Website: lowes
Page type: receipt
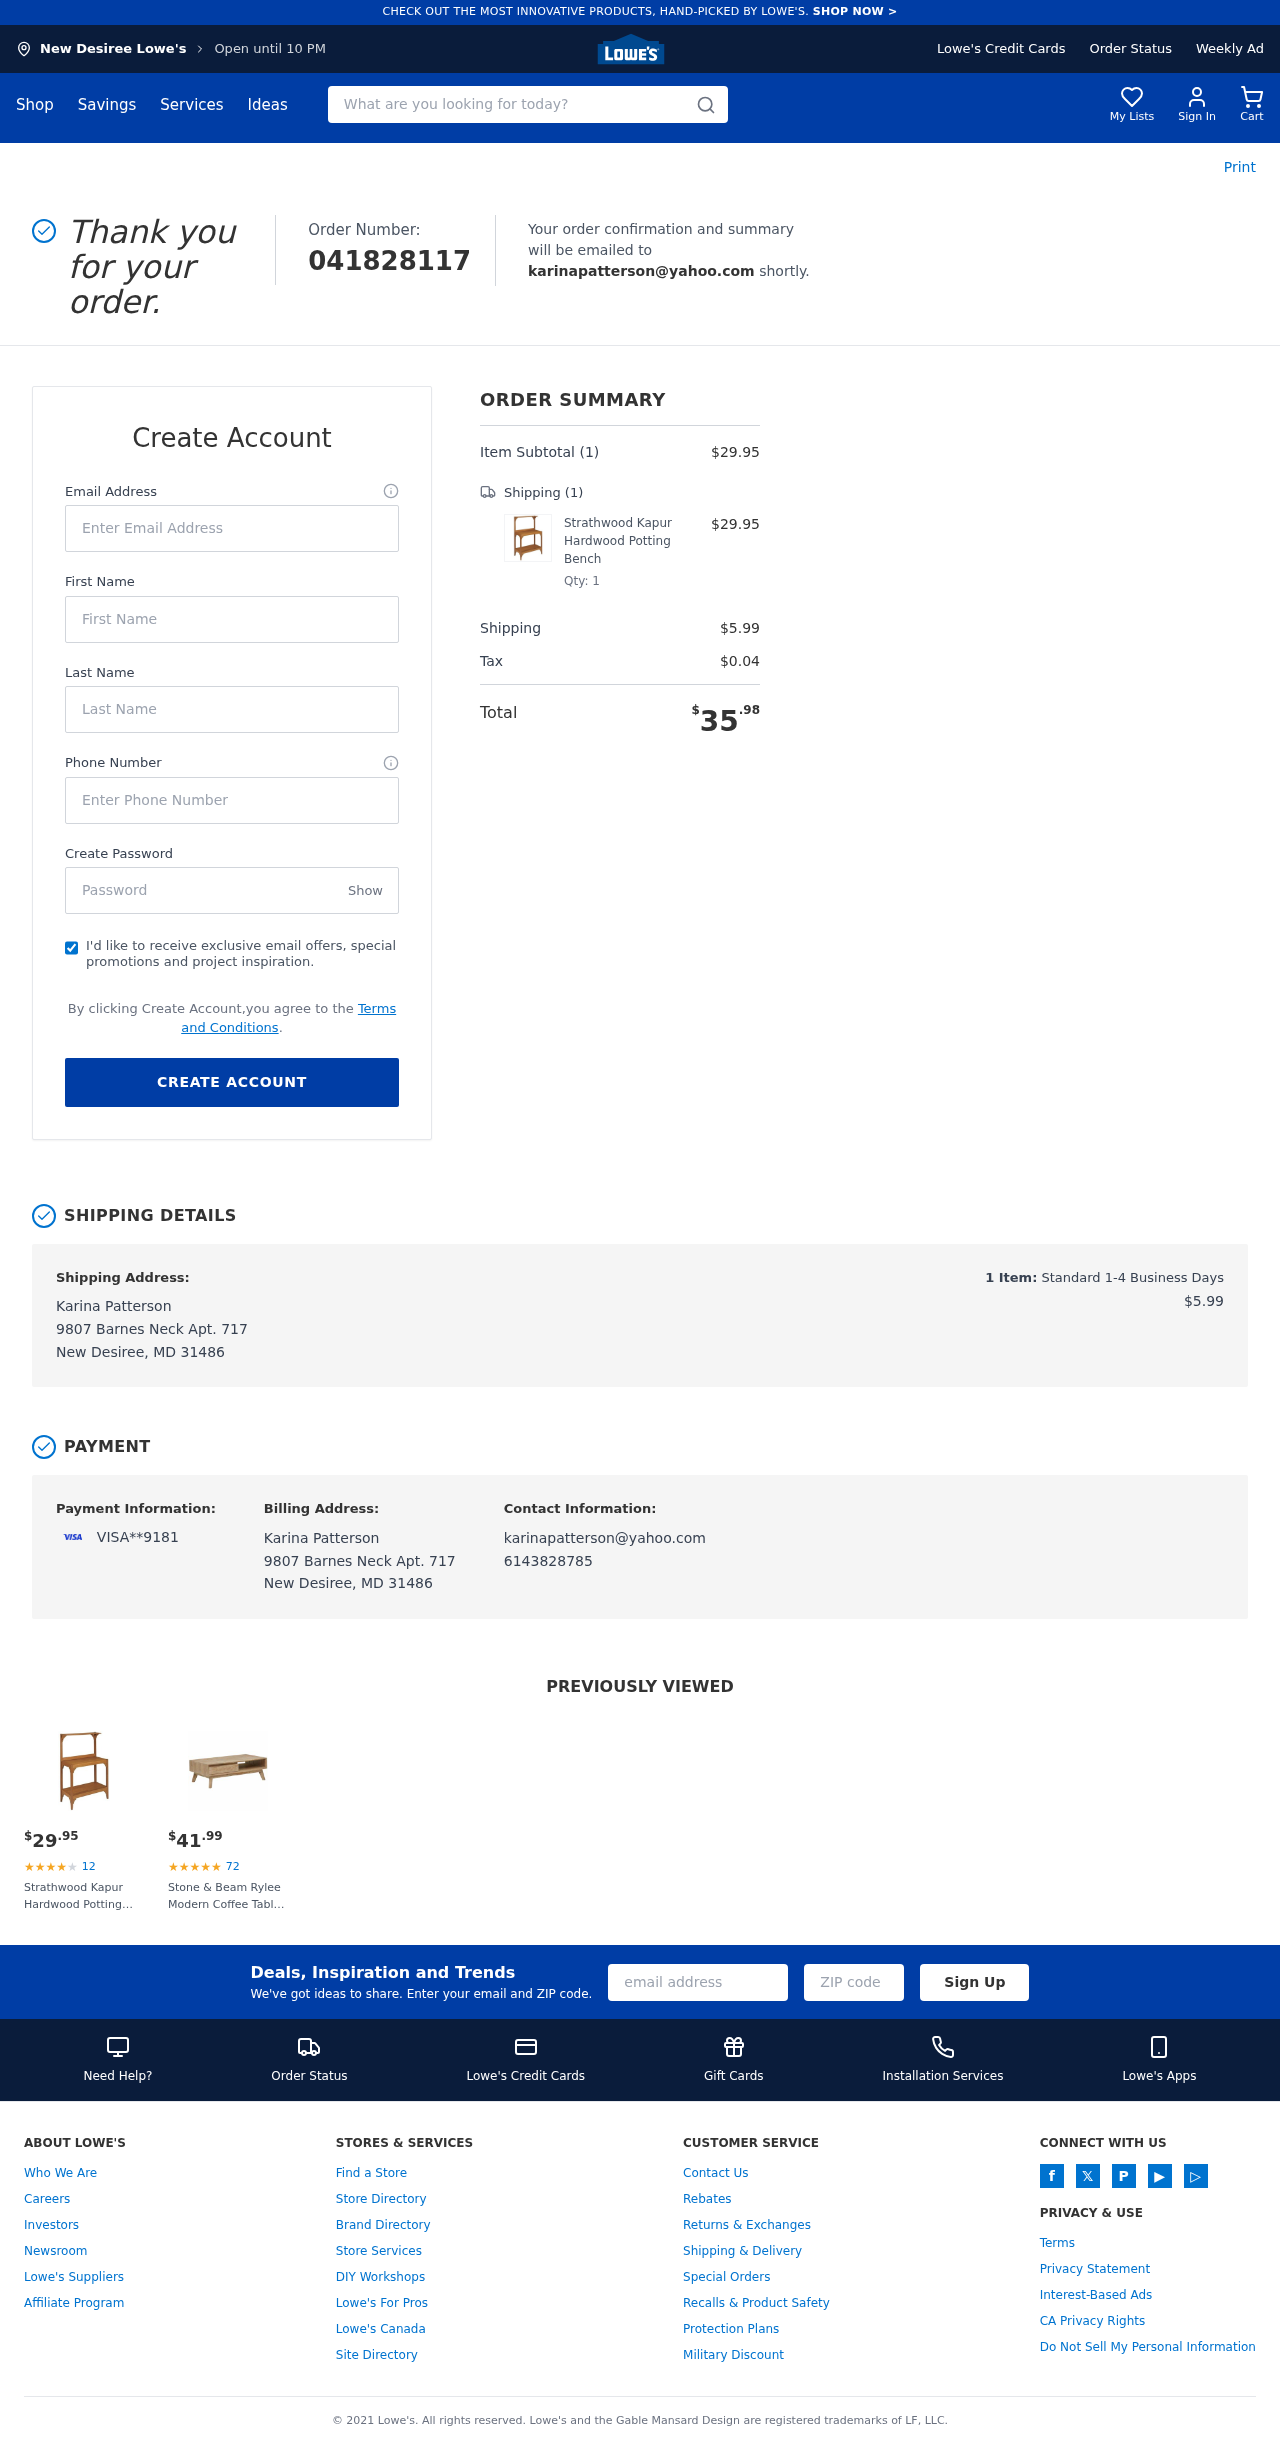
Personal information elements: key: PII_CARD_LAST4
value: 9181
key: PII_CARD_TYPE
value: VISA
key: PII_CITY
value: New Desiree
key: PII_EMAIL
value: karinapatterson@yahoo.com
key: PII_FULLNAME
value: Karina Patterson
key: PII_PHONE
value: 6143828785
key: PII_STREET
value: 9807 Barnes Neck Apt. 717
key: PII_FIRSTNAME
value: Karina
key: PII_LASTNAME
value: Patterson
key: PII_CITY_STATE_ZIP
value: New Desiree, MD 31486
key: PII_FULLNAME2
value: Karina Patterson
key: PII_FULLNAME3
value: Karina Patterson
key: PII_FIRSTNAME2
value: Karina
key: PII_FIRSTNAME3
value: Karina
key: PII_LASTNAME2
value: Patterson
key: PII_LASTNAME3
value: Patterson
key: PII_FIRSTNAME_DERIVED
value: Karina
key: PII_LASTNAME_DERIVED
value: Patterson
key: PII_FULLNAME_DERIVED
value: Karina Patterson
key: PII_NAME_FULL_DERIVED
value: Karina Patterson
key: PII_POSTCODE
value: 31486
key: PII_STATE_ABBR
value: MD
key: PII_POSTCODE_FULL
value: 31486
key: PII_CITY_STATE
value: New Desiree, MD
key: PII_STATE_ABBR3
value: MD
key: PII_POSTCODE_NUMERIC
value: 31486
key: PII_EMAIL2
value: karinapatterson@yahoo.com
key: PII_EMAIL3
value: karinapatterson@yahoo.com
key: PII_PHONE_LINE
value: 8785
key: PII_PHONE_SUFFIX
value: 8785
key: PII_PHONE2
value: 6143828785
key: PII_PHONE3
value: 6143828785
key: PII_PHONE_NUMERIC
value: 6143828785
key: PII_PHONE_LINE_NUMERIC
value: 8785
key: PII_PHONE_SUFFIX_NUMERIC
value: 8785
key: PII_PHONE2_NUMERIC
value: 6143828785
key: PII_PHONE3_NUMERIC
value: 6143828785
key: PII_PHONE_DIGITS
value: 6143828785
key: PII_PHONE_LAST4
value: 8785
Product elements: key: PRODUCT1_NAME
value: Strathwood Kapur Hardwood Potting Bench
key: PRODUCT1_PRICE
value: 29.95
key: PRODUCT1_QUANTITY
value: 1
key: PRODUCT2_NAME
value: Stone & Beam Rylee Modern Coffee Table 19.69"H, Mixed Gray
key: PRODUCT2_NUM_RATINGS
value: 72
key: PRODUCT2_PRICE
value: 41.99
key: PRODUCT1_PRICE2
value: $29.95
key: PRODUCT1_RATING2
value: ★
★
★
★
★
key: PRODUCT1_NUM_RATINGS2
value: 12
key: PRODUCT1_NAME2
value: Strathwood Kapur Hardwood Potting Bench
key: PRODUCT2_RATING
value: ★
★
★
★
★
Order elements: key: ORDER_ID
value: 041828117
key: ORDER_NUM_ITEMS
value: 1
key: ORDER_SUBTOTAL
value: $29.95
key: ORDER_NUM_ITEMS2
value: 1
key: ORDER_SHIPPING_COST
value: $5.99
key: ORDER_TAX
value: $0.04
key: ORDER_TOTAL
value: $35.98
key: ORDER_NUM_ITEMS3
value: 1
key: ORDER_SHIPPING_COST2
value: $5.99
Search elements: key: HEADER_SEARCH
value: What are you looking for today?